Question: This is a two part question.
The first question is. I am looking for a way to shield my php pages using one of these generic login boxes that appear without a real page / html form. Like this box here. What is the name of this? How is it done?

The second is. I want to CRON to visit this password page, and kick off a php script.
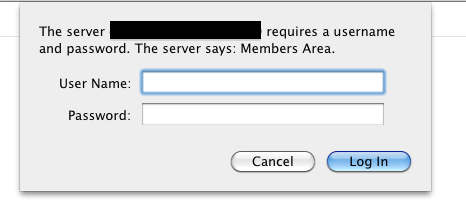
Answer: The dialog shows up for HTTP "Basic" or "Digest" authentication. . The "Basic" authentication to the server. "Digest" is somewhat better, but there is no way for a user to detect whether the password he's supplying will be used for Basic or Digest (it might not even be clear to the user whether he's authenticating with an HTTP or HTTPS server).
Finally, most browsers offer only very obscure ways to clear a password for these authentication methods once it has been typed in. There is no way for the website itself to force a "log out" purge. So users who need to use shared/public computers will not be able to log out afterwards.